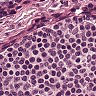
Metastatic tissue present: no